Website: apple
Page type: address-validator
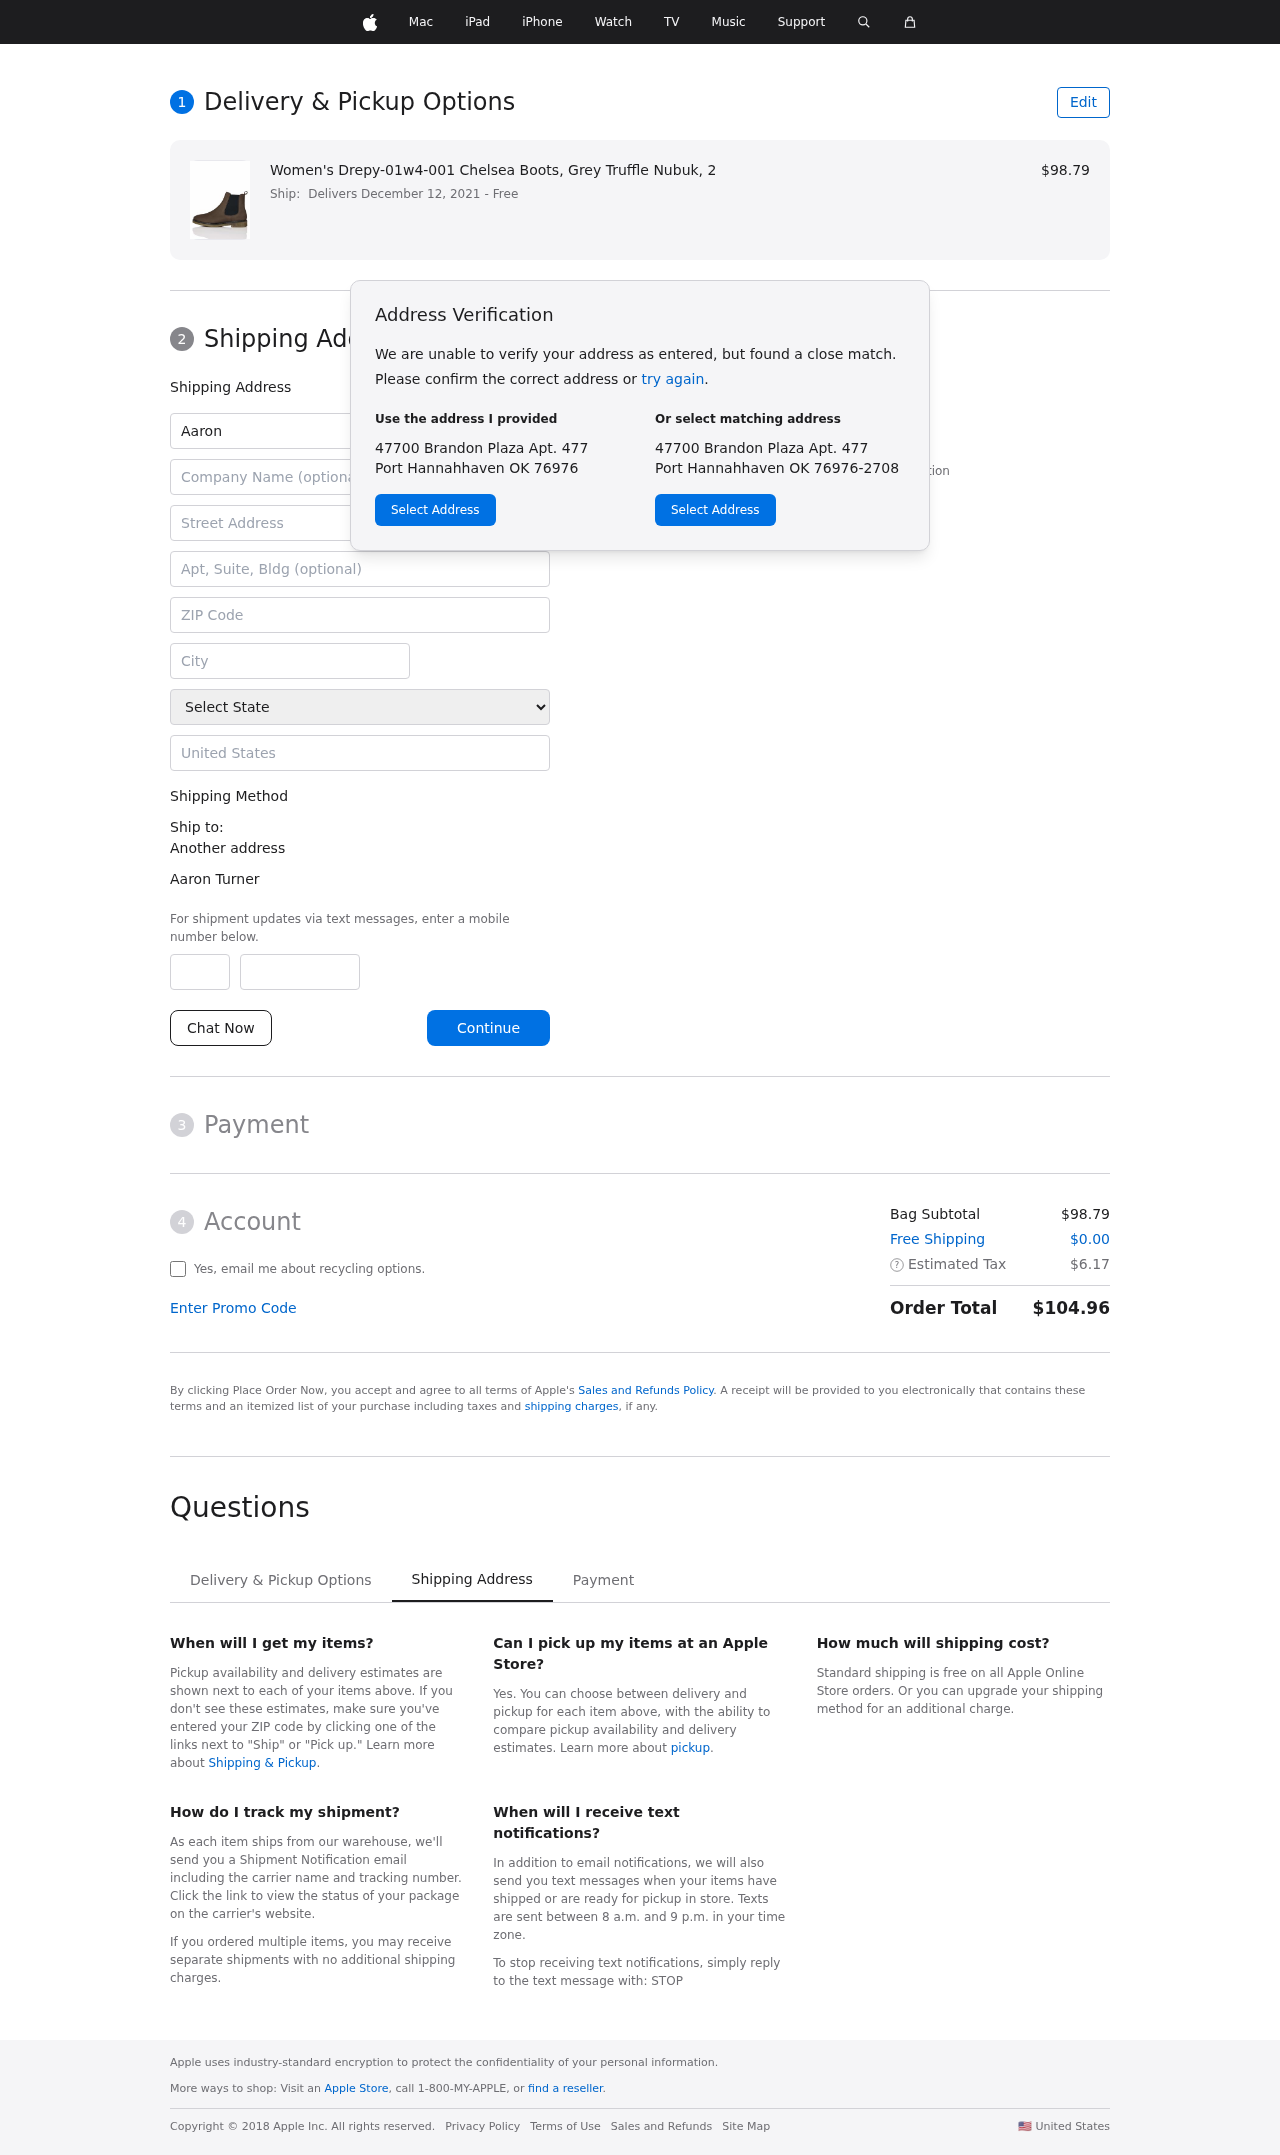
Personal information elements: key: PII_CITY
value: Port Hannahhaven
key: PII_COMPANY
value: Johnson, Hall and Curtis
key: PII_COUNTRY
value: United States
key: PII_FIRSTNAME
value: Aaron
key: PII_FULLNAME
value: Aaron Turner
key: PII_LASTNAME
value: Turner
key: PII_PHONE_AREA
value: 733
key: PII_PHONE_SUFFIX
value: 8158
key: PII_POSTCODE
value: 76976
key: PII_STATE
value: Oklahoma
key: PII_STREET
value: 47700 Brandon Plaza Apt. 477
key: PII_STREET2
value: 620 Adam Lane
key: PII_CITY_STATE_ZIP
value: Port Hannahhaven OK 76976
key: PII_STATE_ABBR
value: OK
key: PII_POSTCODE_FULL
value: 76976
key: PII_POSTCODE_NUMERIC
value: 76976
Product elements: key: PRODUCT1_NAME
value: Women's Drepy-01w4-001 Chelsea Boots, Grey Truffle Nubuk, 2
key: PRODUCT1_PRICE
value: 98.79
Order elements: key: ORDER_DELIVERY_DATE
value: Delivers December 12, 2021
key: ORDER_SUBTOTAL
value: $98.79
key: ORDER_SHIPPING_COST
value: $0.00
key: ORDER_TAX
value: $6.17
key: ORDER_TOTAL
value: $104.96